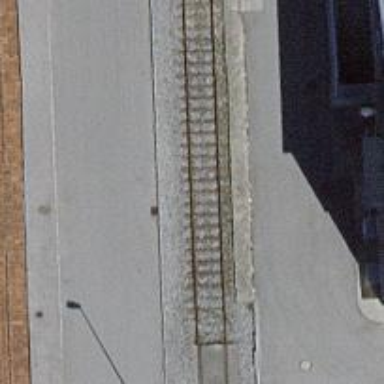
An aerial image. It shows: Single-track railway spur.